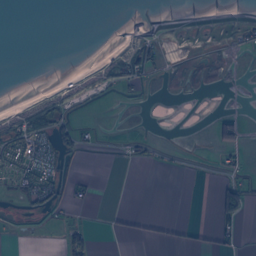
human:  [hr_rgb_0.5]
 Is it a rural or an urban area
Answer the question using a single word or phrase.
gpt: rural

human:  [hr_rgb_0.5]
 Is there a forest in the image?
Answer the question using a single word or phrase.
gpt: yes

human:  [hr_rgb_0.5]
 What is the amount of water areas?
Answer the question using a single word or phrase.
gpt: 39

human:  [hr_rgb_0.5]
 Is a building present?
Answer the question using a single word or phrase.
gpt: yes

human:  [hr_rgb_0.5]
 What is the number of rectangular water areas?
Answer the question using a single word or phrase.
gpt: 10

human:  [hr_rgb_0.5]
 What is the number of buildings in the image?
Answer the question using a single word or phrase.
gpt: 190

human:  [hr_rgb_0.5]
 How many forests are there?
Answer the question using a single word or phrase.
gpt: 23

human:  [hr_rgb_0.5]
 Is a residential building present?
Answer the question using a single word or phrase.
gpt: yes

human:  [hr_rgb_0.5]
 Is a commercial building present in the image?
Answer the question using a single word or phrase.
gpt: yes

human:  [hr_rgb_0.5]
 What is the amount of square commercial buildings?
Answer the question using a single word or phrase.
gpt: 0

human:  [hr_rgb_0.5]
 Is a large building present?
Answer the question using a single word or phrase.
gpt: no

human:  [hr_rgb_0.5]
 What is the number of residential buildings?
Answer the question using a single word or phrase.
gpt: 166

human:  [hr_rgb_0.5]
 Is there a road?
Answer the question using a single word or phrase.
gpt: yes

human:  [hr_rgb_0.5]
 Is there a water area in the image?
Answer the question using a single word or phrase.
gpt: yes

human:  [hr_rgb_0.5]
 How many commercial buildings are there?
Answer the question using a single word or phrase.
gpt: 4

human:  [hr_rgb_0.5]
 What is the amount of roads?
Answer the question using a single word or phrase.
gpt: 252

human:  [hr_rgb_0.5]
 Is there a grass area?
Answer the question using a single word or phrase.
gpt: yes

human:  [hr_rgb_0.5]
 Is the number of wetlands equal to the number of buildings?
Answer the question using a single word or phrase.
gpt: no

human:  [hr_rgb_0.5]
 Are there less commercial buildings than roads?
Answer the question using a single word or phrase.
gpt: yes

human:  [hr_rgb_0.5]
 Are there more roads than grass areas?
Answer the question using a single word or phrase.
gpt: yes

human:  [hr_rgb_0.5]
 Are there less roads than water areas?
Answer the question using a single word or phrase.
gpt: no

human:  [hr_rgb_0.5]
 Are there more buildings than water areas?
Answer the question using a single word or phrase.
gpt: yes

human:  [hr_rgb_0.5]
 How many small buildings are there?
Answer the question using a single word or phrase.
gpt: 190

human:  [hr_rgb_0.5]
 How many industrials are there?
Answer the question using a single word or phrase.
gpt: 2

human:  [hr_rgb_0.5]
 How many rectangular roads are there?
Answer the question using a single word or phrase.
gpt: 0

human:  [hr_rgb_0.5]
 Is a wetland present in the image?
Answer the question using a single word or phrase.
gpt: yes

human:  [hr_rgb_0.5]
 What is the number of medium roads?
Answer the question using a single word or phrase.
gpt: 0

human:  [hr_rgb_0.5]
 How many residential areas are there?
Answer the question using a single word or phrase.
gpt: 5

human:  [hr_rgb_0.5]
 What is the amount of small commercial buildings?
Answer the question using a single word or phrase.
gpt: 4

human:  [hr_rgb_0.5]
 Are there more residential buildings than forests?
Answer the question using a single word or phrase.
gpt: yes

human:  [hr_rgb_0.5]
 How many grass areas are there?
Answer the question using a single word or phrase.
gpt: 38

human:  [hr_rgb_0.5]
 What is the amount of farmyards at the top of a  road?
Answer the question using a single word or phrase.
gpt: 4

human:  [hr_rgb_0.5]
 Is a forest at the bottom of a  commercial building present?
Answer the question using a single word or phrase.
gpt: yes

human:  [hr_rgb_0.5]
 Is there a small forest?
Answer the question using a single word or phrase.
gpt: yes

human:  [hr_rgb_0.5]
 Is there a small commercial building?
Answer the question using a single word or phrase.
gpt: yes

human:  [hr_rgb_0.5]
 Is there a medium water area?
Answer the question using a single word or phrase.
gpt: yes

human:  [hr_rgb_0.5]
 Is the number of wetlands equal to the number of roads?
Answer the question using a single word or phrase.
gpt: no

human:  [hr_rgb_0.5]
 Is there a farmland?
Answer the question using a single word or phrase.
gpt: yes

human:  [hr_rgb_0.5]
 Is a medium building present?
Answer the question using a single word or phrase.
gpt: no

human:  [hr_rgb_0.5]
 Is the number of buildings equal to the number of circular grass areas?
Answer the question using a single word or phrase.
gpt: no

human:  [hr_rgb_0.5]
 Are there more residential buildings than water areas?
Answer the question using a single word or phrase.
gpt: yes

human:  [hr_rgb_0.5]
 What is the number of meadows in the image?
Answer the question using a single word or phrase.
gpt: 8

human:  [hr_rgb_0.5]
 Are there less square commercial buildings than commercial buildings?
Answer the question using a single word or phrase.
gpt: yes

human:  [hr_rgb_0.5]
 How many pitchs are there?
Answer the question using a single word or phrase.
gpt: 2

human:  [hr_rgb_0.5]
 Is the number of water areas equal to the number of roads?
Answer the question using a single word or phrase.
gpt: no

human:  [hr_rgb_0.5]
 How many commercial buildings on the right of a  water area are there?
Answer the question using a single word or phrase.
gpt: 4

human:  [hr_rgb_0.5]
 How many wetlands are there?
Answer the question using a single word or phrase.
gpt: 31

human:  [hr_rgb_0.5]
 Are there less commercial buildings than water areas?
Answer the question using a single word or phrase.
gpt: yes

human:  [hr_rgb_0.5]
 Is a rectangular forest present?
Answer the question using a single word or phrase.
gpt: yes

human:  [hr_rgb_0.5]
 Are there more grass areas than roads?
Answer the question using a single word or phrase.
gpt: no

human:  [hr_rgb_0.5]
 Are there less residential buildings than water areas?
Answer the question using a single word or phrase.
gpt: no

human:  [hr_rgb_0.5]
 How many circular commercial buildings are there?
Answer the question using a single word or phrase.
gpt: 0

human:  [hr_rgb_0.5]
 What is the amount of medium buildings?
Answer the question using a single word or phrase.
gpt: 0

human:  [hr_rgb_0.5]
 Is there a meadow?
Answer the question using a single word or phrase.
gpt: yes

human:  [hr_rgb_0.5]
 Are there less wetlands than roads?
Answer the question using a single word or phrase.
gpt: yes

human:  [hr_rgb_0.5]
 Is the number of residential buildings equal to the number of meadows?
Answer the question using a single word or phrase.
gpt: no

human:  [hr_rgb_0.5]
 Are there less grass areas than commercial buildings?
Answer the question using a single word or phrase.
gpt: no

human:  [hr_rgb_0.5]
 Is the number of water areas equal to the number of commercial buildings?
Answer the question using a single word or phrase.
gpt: no

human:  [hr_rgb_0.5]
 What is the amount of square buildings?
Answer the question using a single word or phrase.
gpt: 1

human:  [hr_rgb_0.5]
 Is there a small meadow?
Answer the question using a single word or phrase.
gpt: yes

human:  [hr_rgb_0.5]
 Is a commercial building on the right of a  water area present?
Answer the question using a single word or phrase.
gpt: yes

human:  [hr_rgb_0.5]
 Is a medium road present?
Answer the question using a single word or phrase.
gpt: no

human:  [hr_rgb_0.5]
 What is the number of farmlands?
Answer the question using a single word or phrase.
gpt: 15

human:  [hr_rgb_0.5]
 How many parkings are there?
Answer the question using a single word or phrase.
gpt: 6